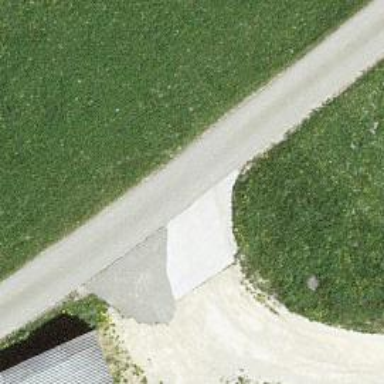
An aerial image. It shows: Unclassified road with grade 1 track type.